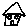
Label: house